Current action and preconditions to check: path_clear

Your task: For each precondition in the list above, predict whether it will hold at this action.

Consider the current scene as observed from the mobile robot's camera, and analyze the predicted future states of all dynamic agents (e.g., people, animals, vehicles, or any moving entities) within the NEXT SECOND.

IMPORTANT: Only answer "very likely" if you are absolutely certain—based on strong, clear evidence—that a dynamic agent will violate the precondition in the predicted future state. Do NOT answer "very likely" for unlikely, ambiguous, or low-probability risks.

Ask yourself for each precondition: Is there a high probability, with clear and convincing evidence, that the predicted future states of any dynamic agent will interfere with the predicted future state of the currently executing action within the NEXT SECOND, causing that precondition to fail?

Assess the risk level based on these predictions. Use "likely" or "very likely" if motions create a clear risk of interference.

Use "neutral" or "improbable" if agents are nearby but their predicted paths are clearly diverging or non-conflicting.

Failure Risk Categories: "very improbable", "improbable", "neutral", "likely", "very likely"

Answer Format: Output ONLY the probability_of_failure value from these categories: "very improbable", "improbable", "neutral", "likely", "very likely"

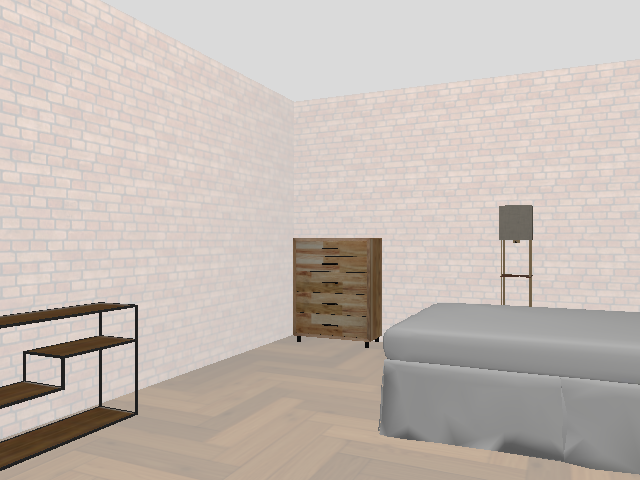

Answer: very improbable